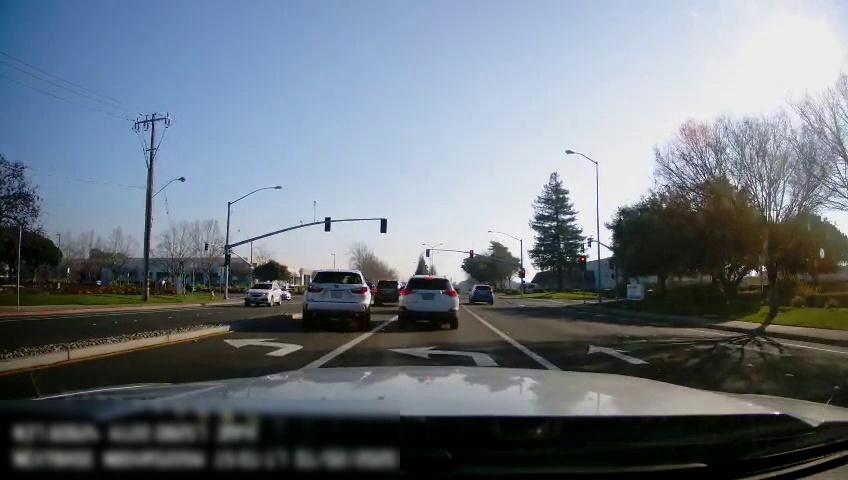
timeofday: Day
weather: Sunny
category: Drivable Space
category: Drivable Space
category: Vehicles | SUV
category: Vehicles | SUV
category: Vehicles | SUV
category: Vehicles | SUV
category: Vehicles | Car
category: Vehicles | SUV
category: Lanes | Current Lane
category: Lanes | Alternate Lane
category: Lanes | Current Lane
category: Lanes | Alternate Lane